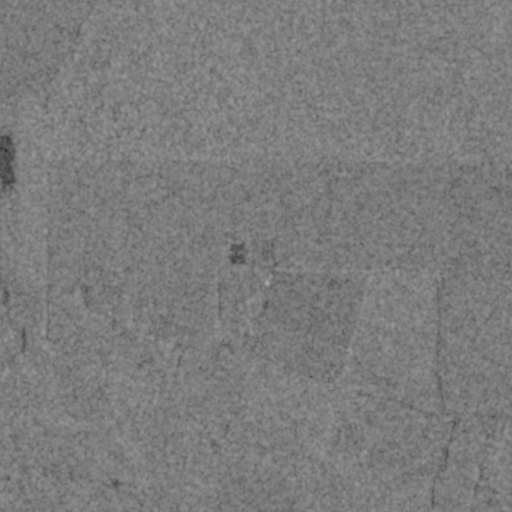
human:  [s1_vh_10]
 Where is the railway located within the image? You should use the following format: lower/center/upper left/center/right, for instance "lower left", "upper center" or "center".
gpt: The railway is located in the lower left of the image.
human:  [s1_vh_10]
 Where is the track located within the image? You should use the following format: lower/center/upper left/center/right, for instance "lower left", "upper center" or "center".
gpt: There is no track in the image.

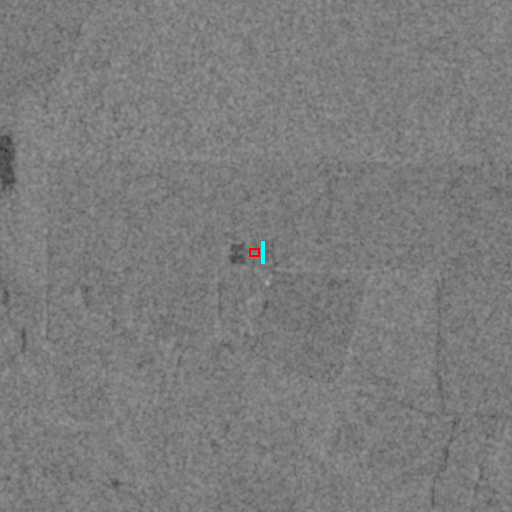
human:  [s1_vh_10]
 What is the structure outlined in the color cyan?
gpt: The structure outlined in cyan is a building.
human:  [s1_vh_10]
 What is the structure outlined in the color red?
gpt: The structure outlined in red is a building.
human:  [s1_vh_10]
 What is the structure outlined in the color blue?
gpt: There is no blue outline.